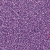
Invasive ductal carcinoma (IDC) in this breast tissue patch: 1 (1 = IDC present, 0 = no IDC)